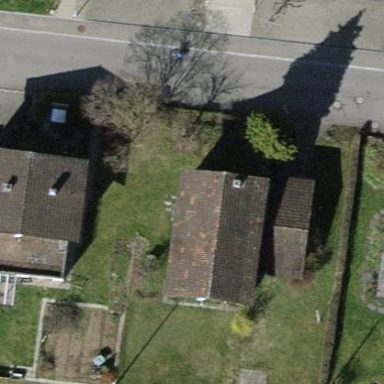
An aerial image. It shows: Simple house.